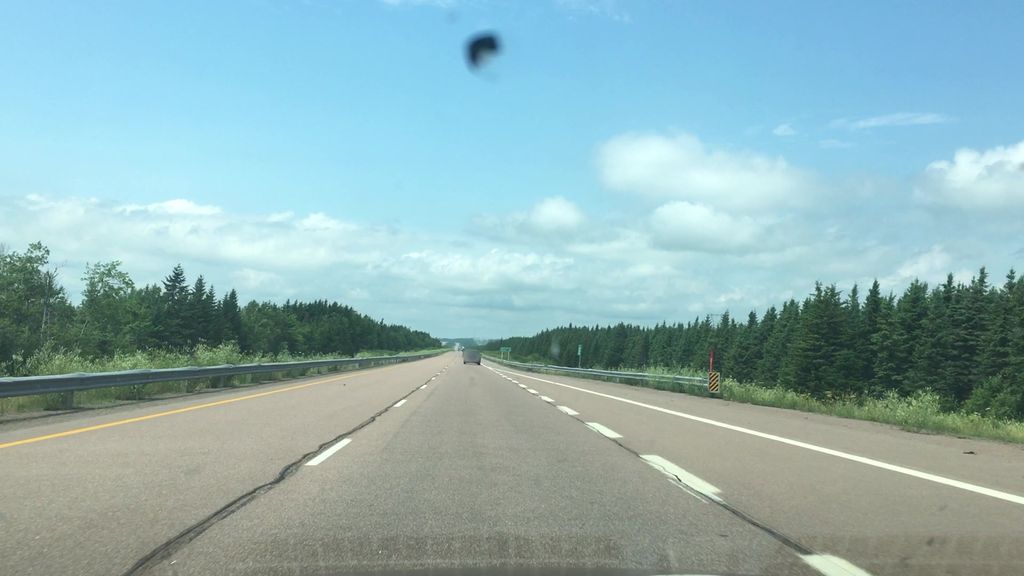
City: charlottetown